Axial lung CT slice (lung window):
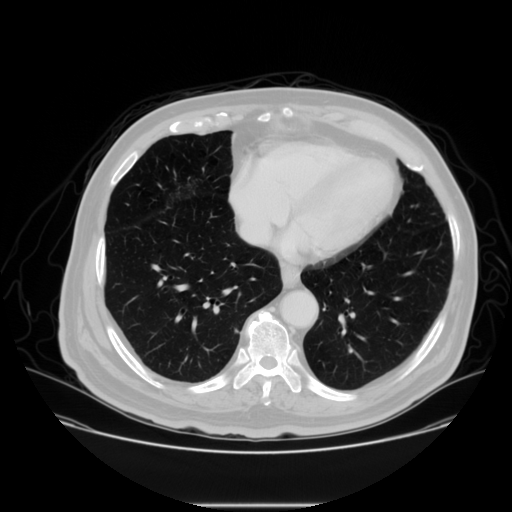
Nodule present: yes
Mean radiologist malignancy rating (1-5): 2